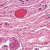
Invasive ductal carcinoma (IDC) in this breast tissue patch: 0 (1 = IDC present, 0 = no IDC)